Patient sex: F
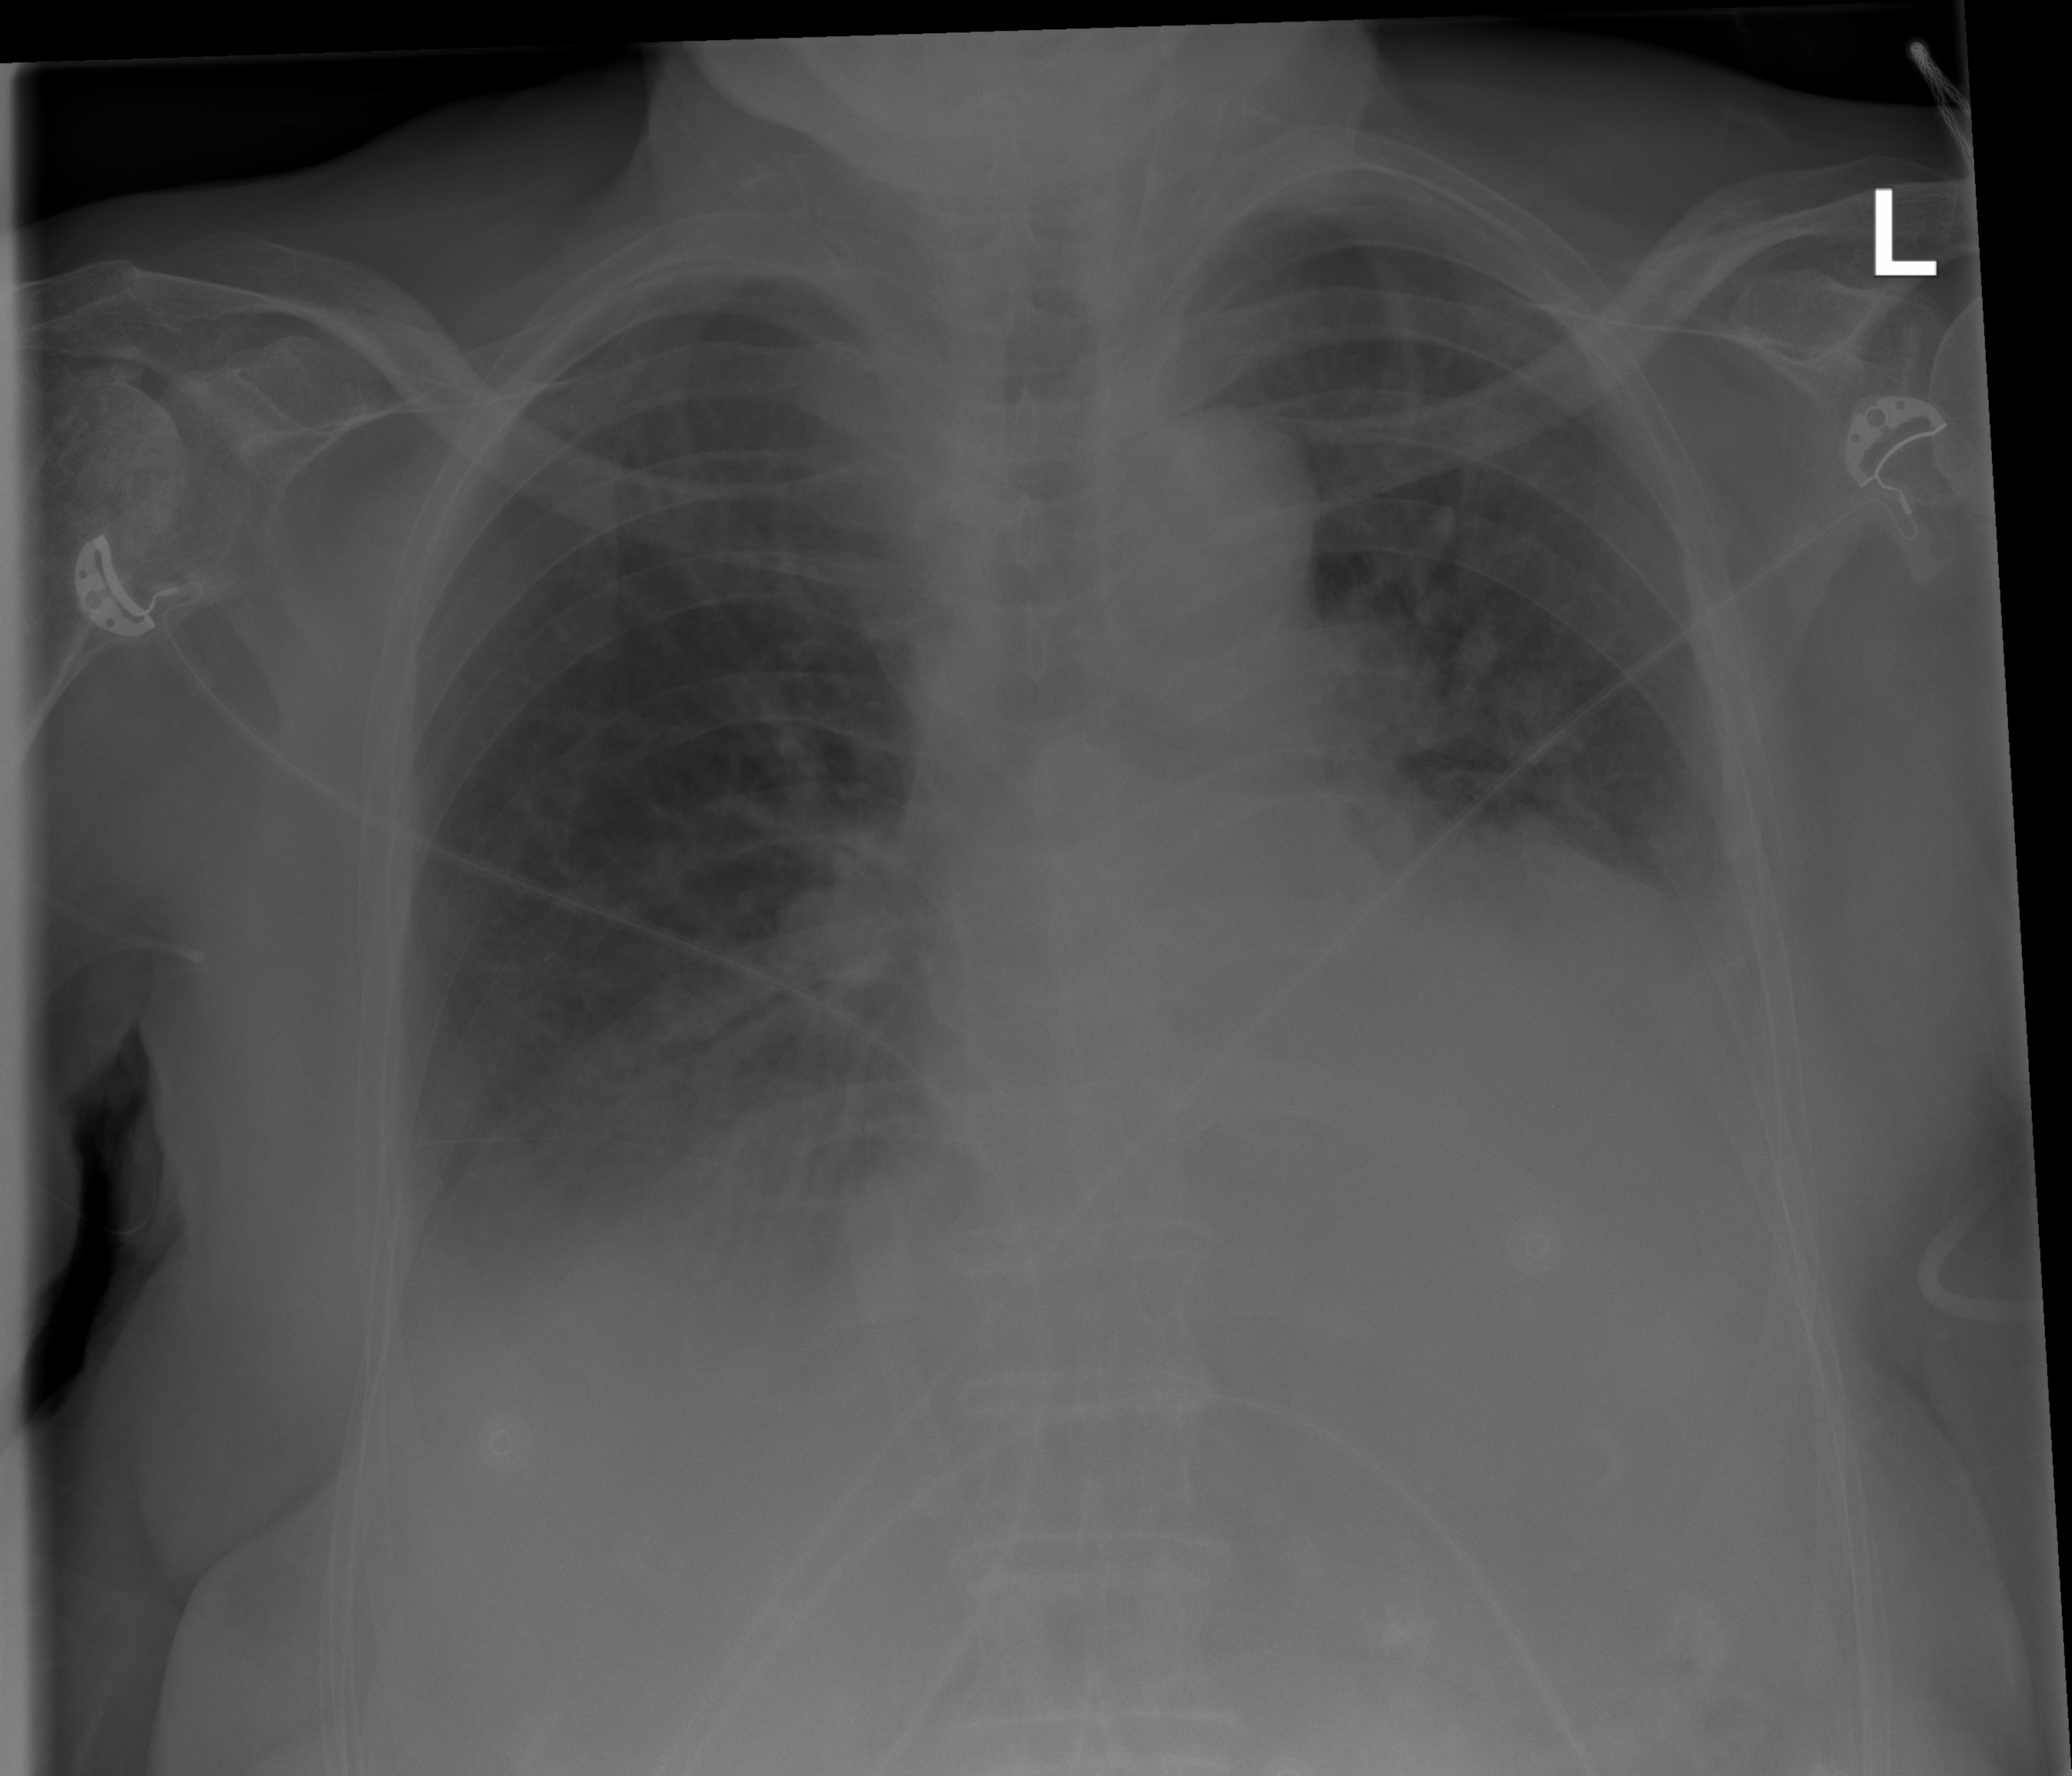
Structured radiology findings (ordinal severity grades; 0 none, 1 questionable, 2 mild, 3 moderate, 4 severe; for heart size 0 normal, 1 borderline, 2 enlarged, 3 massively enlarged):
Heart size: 2
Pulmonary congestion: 2
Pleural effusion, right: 2
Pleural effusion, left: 2
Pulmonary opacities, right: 0
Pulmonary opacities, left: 0
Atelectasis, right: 2
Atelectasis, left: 2